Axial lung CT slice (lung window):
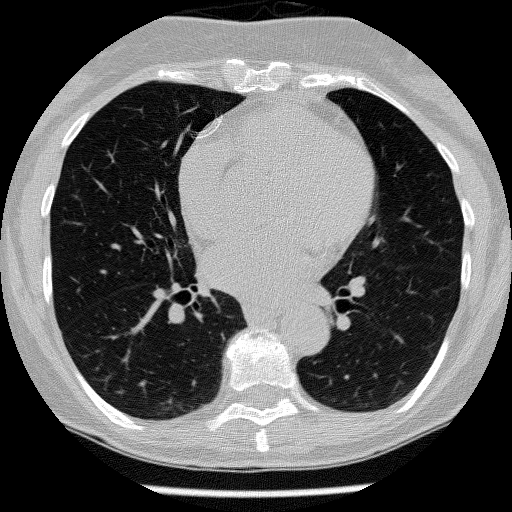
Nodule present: no